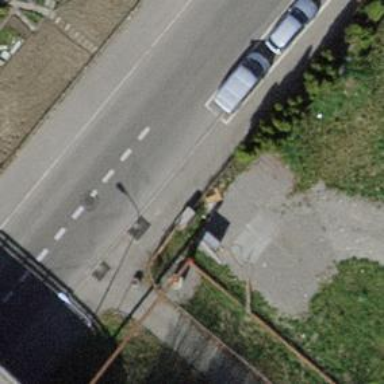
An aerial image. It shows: Power utility street cabinet.